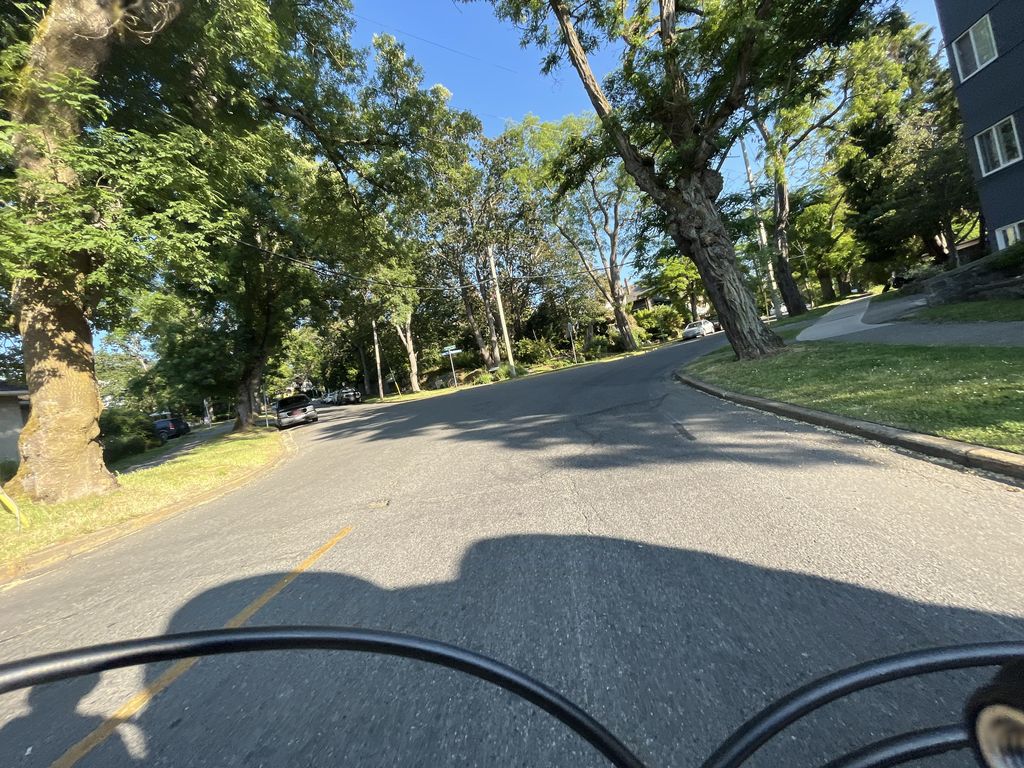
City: victoria